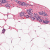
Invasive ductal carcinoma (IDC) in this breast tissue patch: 0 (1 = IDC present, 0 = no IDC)